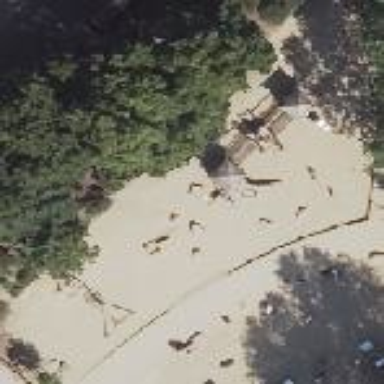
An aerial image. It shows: Sandpit at the playground.